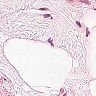
Metastatic tissue present: no